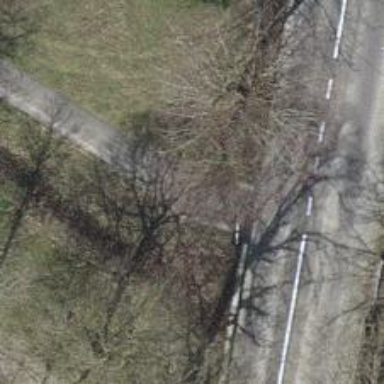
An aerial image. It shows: Cycle barrier.